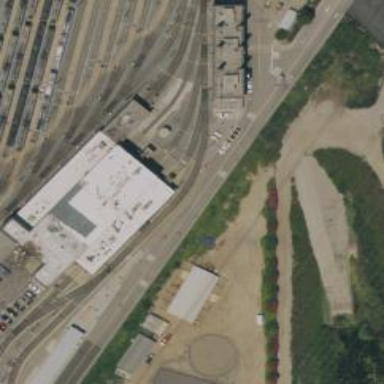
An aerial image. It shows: Light rail yard with electrified contact lines.